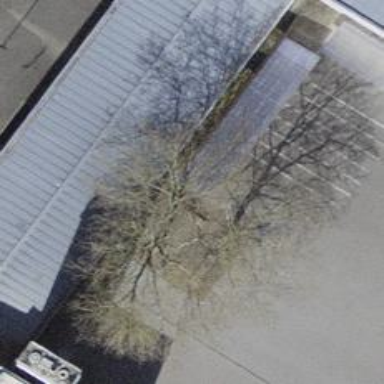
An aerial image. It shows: Urban tree with broadleaved leaves.